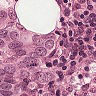
Metastatic tissue present: yes